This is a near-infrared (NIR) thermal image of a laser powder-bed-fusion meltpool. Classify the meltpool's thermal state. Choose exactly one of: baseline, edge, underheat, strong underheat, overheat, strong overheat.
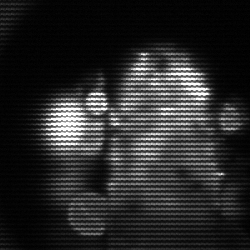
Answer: strong underheat